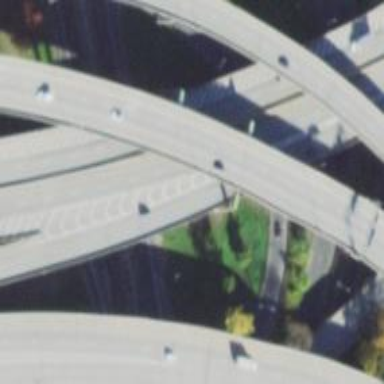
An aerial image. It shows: Bridge over motorway.